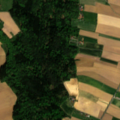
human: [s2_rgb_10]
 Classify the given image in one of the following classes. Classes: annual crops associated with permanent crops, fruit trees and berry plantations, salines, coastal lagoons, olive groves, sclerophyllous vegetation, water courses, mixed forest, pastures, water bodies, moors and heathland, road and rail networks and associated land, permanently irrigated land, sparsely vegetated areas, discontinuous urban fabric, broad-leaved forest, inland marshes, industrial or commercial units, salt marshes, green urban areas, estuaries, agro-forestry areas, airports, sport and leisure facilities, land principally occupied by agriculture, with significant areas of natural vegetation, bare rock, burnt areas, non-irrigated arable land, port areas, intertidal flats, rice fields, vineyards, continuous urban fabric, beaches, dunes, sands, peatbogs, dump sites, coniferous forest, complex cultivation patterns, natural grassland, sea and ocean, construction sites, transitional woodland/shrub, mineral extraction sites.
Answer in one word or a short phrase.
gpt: non-irrigated arable land, mixed forest